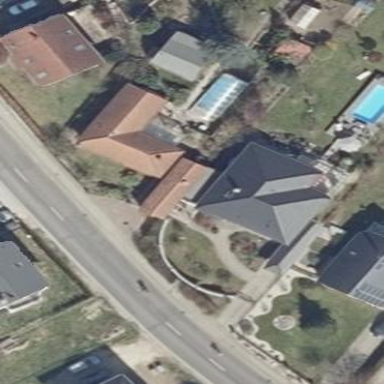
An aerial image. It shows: Detached building with hipped roof shape.